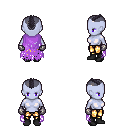
a pixel art fantasy rpg character, female body template, dark elf, purple skin, maroon tattered cape, gold greaves, raven short mohawk hairstyle, metal gloves, black shoes, four views (front, back, left, right), 2x2 character sprite sheet, small pixel art, hard edges, no anti-aliasing